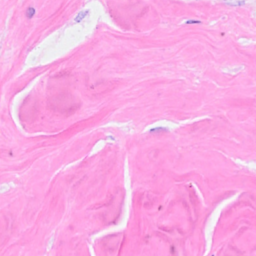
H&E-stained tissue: Breast